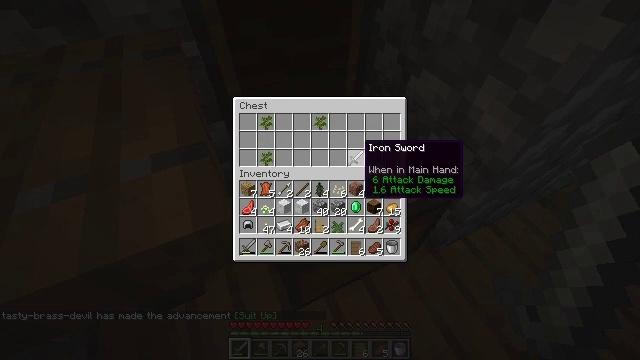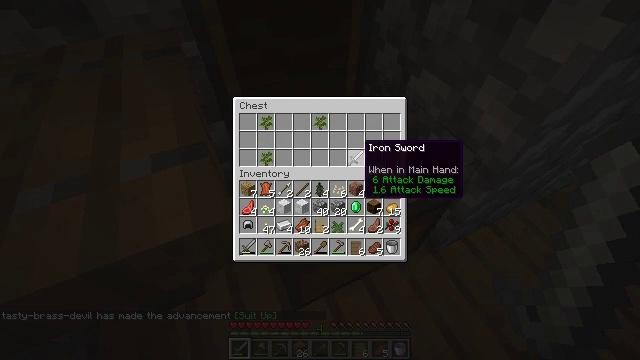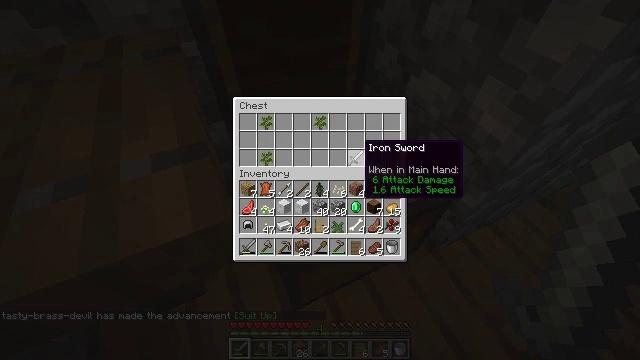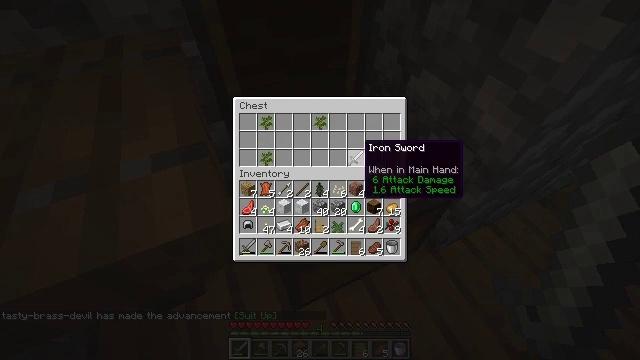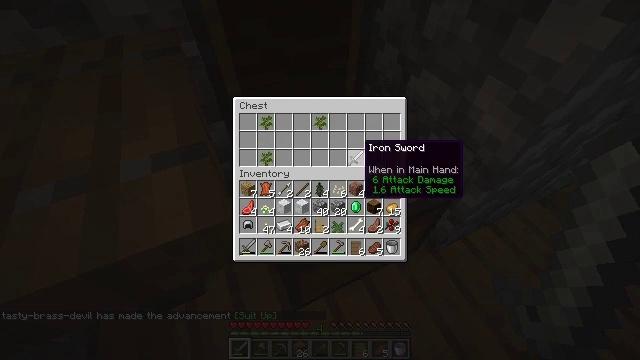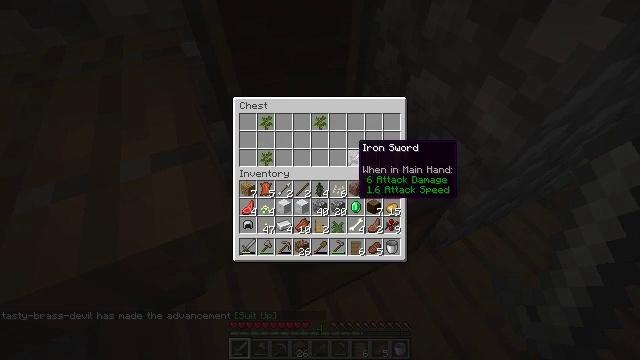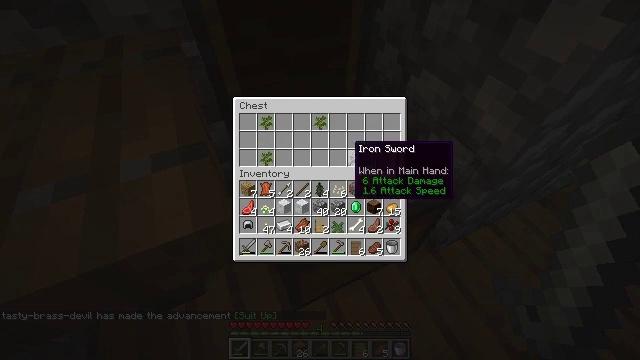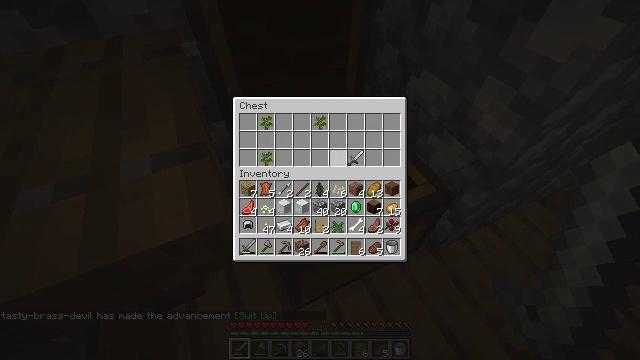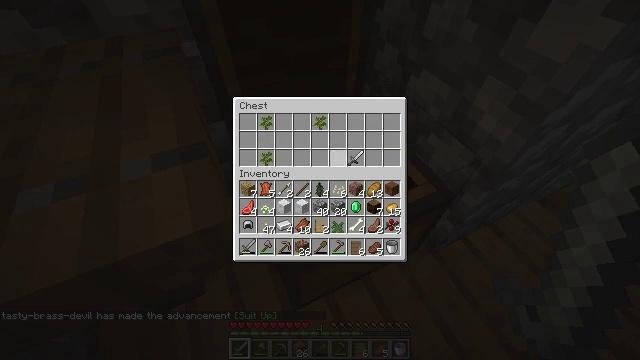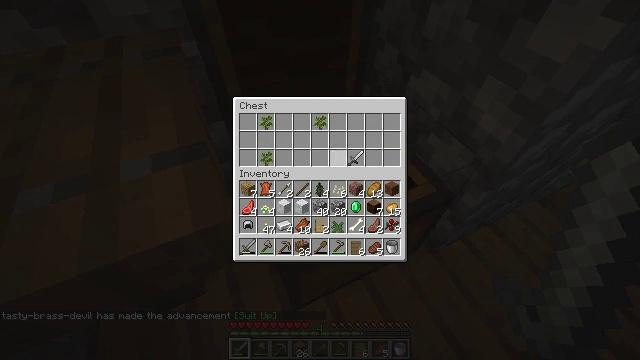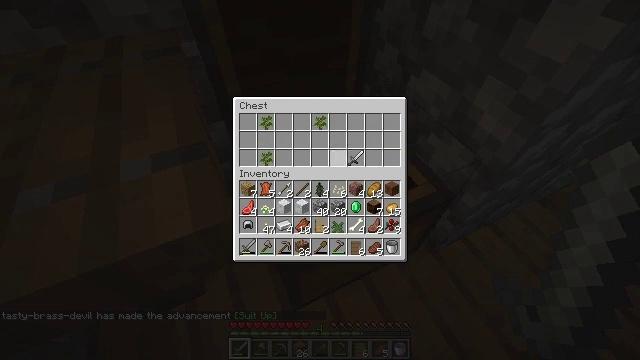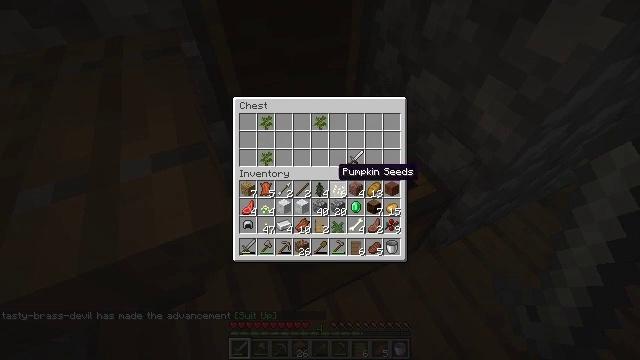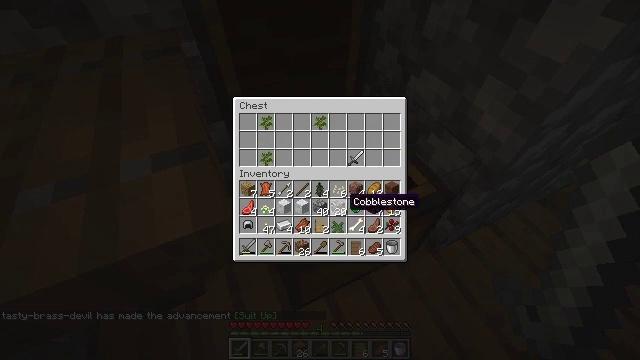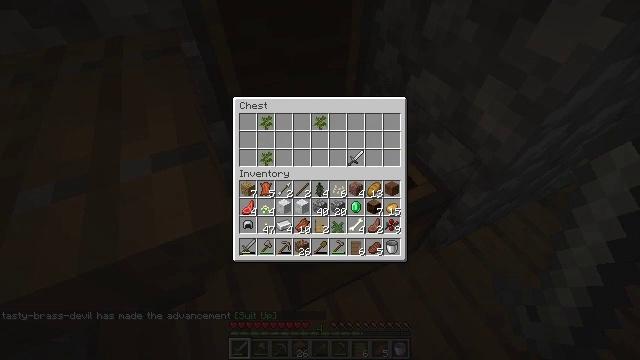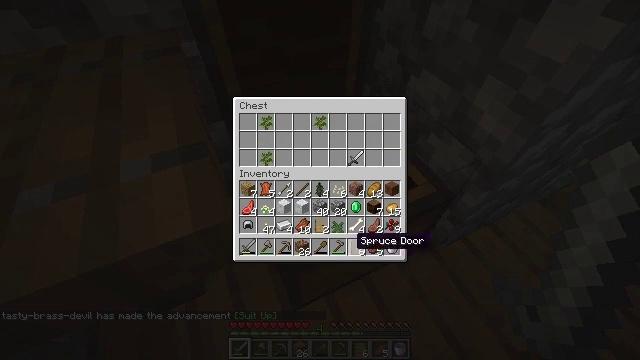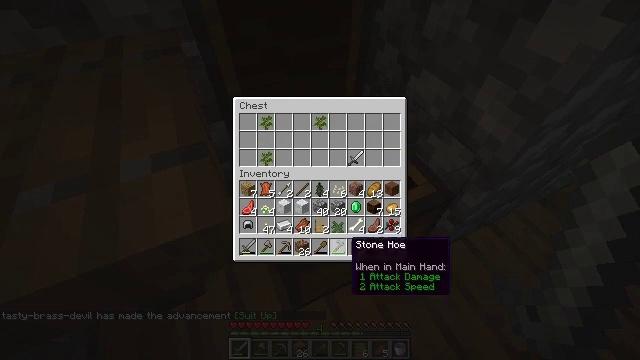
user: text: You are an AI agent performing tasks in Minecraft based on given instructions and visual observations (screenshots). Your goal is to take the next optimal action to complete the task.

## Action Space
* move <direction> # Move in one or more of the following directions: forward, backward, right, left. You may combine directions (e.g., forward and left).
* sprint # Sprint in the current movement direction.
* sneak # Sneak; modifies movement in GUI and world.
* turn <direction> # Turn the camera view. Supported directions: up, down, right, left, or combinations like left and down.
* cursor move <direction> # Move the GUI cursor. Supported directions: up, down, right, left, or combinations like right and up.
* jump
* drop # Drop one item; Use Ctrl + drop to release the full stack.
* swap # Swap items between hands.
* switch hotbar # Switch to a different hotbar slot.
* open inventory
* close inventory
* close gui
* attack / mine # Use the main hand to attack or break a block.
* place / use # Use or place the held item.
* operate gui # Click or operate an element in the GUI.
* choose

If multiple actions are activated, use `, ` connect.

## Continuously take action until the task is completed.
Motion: motion action
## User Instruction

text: Attack the spruce door to gather it.
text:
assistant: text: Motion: sneak
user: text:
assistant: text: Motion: sneak
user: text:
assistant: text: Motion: sneak
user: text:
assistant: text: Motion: sneak
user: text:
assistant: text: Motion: sneak
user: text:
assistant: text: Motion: sneak
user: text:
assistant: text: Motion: sneak
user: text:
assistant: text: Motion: sneak
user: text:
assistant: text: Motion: sneak
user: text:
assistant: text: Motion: sneak
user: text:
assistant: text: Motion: sneak, cursor move down
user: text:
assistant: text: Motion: sneak, cursor move right and down
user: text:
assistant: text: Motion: cursor move right and down
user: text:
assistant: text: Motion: cursor move down
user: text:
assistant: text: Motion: no_op
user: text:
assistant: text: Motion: no_op
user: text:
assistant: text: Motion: no_op
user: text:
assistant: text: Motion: no_op
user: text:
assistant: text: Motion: cursor move up
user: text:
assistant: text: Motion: no_op
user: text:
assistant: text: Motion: no_op
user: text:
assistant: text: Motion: no_op
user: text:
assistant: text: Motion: no_op
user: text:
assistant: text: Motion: no_op
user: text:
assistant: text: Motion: no_op
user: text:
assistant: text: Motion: no_op
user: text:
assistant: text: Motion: no_op
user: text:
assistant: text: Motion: no_op
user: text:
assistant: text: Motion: no_op
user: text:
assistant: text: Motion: no_op